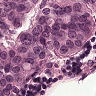
Metastatic tissue present: yes